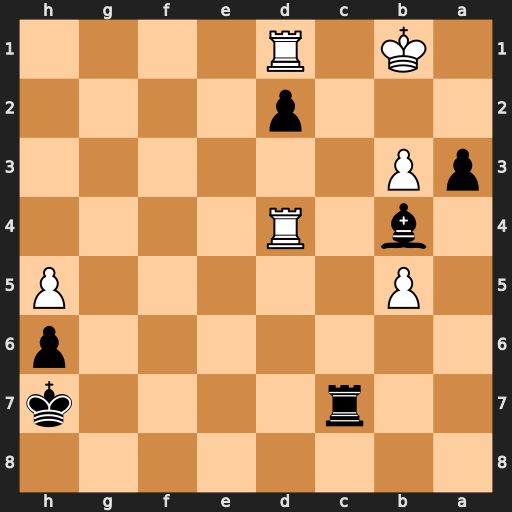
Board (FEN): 8/2r4k/7p/1P5P/1b1R4/pP6/3p4/1K1R4
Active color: b
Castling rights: -
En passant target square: -
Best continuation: Rc1+ Rxc1 a2+ Kxa2 dxc1=Q